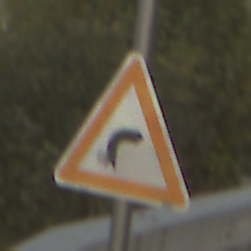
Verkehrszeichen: KurveRechts
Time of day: SunriseSunset
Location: Outdoor (Nature)
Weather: PartlyCloudy
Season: NotSpecified
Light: Natural